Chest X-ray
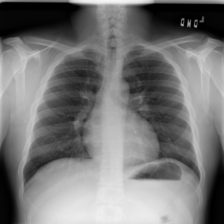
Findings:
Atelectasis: negative
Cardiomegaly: negative
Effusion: negative
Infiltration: negative
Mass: negative
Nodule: negative
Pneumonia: negative
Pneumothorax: negative
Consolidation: negative
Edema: negative
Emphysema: negative
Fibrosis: negative
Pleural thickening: negative
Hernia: negative